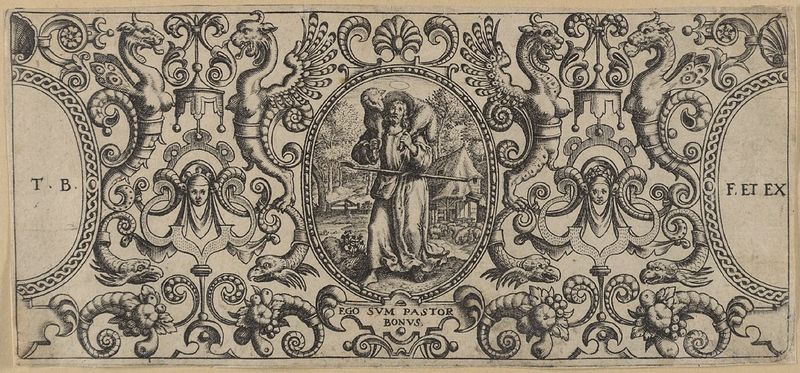
Titel: Ornamentfries mit Medaillon mit dem Guten Hirten, Blatt aus der Folge &#x201E;Grotisch fur alle kunstler. Grotis pour tous artisien“
Künstler: Theodor de Bry
Standort: Hamburg
Institution: Museum für Kunst und Gewerbe Hamburg
Schlagwörter: bäume, blumen, blüten, haus, zaun, vieh, frucht, garten, papier, stab, grafik, graphik, kartusche, ornamente, fotografie, photographie, lamm, schaf, maske, medaillon, druckgraphik, druckgrafik, stich, gestalten, christus, fabelwesen, kupferstich, hirte, hirtin, ungeheuer, kandelaber, christi, monster, groteske, perlstab, hirt, schafhirtin, fabeltier, fabeltiere, seepferdchen, rollwerk, kuhhirt, gerippt, zwitterwesen, monstrum, parabeln, reproduktionen, druckerzeugnisse, schafhirt, schweifwerk, guter, früchte, ornamentstich, vorlageblätter, füllhorn, schweifwerkgroteske, spruchweisheiten